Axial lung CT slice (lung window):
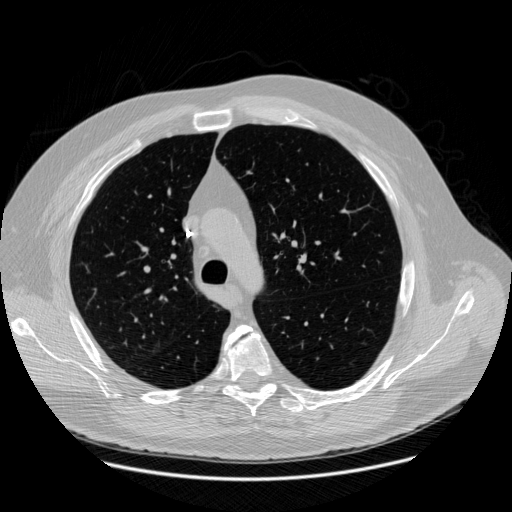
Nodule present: no